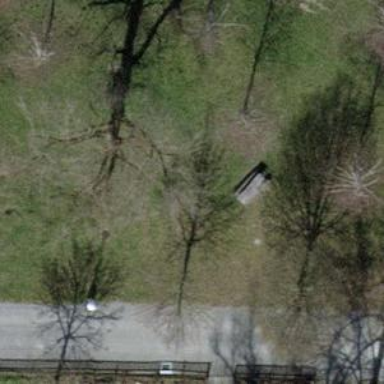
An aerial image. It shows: Picnic table located in leisure land area.